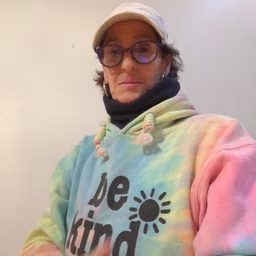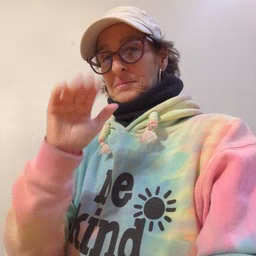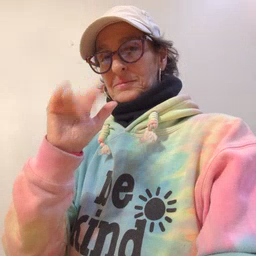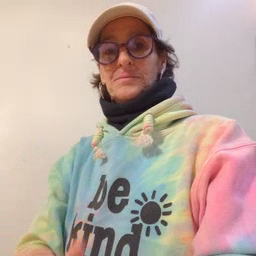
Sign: bye